Interaction volume radius: 5 \u00c5
Interaction volume height: 10 \u00c5
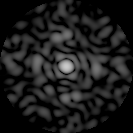
Disorder parameter: 0.851